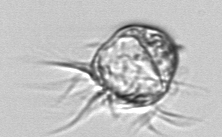
Label: Leegaardiella_ovalis